Interaction volume radius: 5 \u00c5
Interaction volume height: 15 \u00c5
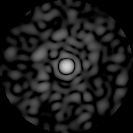
Disorder parameter: 0.8378